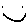
Label: smiley face